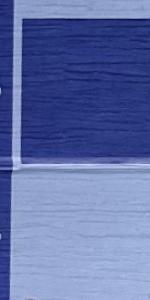
Label: Empty